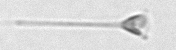
Label: Asterionellopsis_glacialis